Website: apple
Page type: billing-address
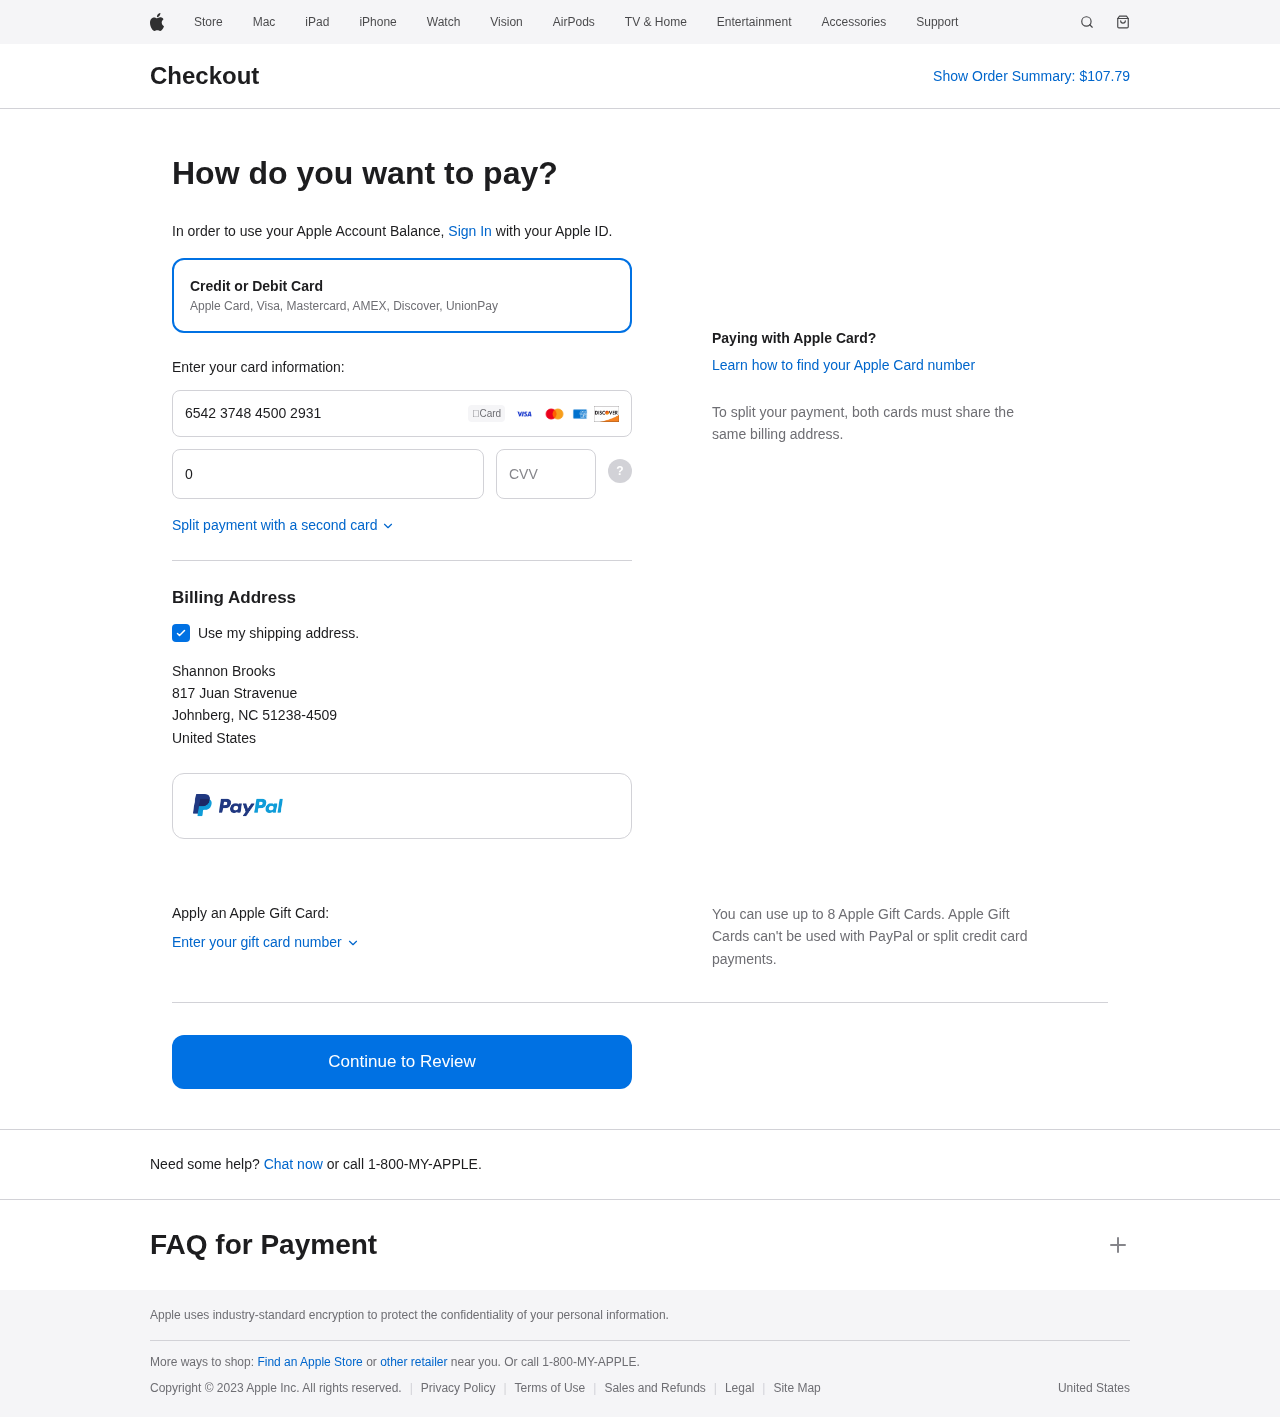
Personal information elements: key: PII_CARD_CVV
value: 918
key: PII_CARD_EXPIRY
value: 01/30
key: PII_CARD_NUMBER
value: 6542 3748 4500 2931
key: PII_CITY
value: Johnberg
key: PII_COUNTRY
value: United States
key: PII_FULLNAME
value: Shannon Brooks
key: PII_POSTCODE_FULL
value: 51238-4509
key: PII_STATE_ABBR
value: NC
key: PII_STREET
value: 817 Juan Stravenue
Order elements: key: ORDER_TOTAL
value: $107.79